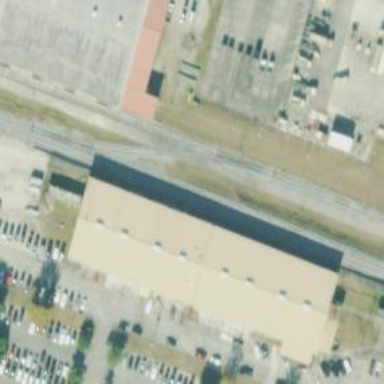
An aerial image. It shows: Industrial building.